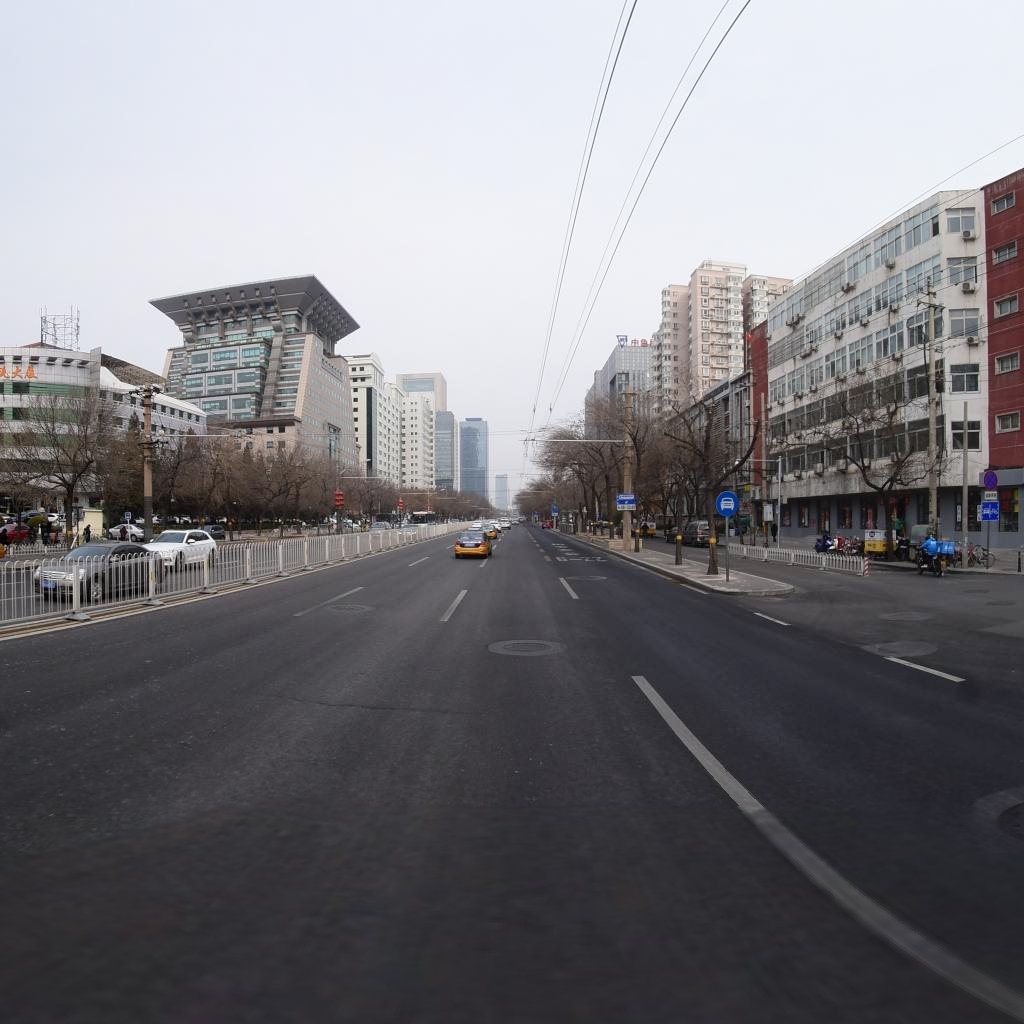
Region: Dongcheng
Road damage annotations: manhole cover, transverse crack, manhole cover, manhole cover, manhole cover, manhole cover